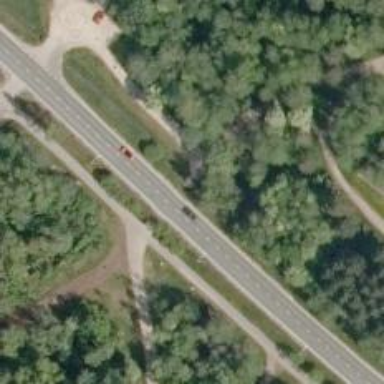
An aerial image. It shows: Cycleway with asphalt surface designed for Nordic skiing.